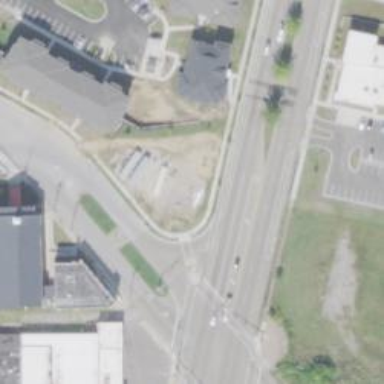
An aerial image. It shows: Primary link road with asphalt surface.